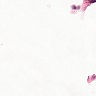
Metastatic tissue present: no